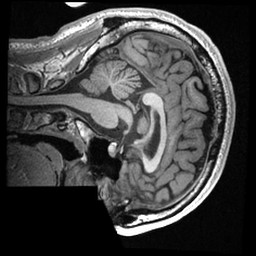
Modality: T1w
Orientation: sagittal
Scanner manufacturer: ge
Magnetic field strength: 3 T
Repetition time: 0.00764 s
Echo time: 0.002928 s